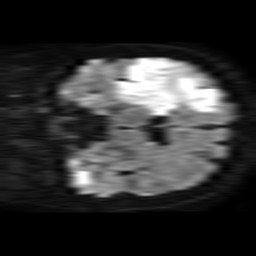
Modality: TRACE
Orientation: coronal
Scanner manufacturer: philips
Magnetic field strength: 1.5 T
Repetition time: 3.395 s
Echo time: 0.06922 s